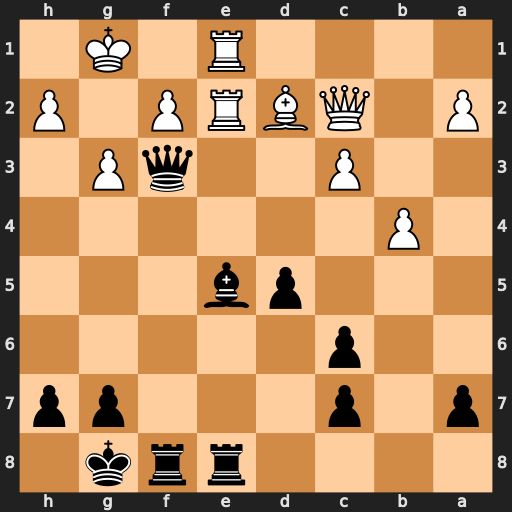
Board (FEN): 4rrk1/p1p3pp/2p5/3pb3/1P6/2P2qP1/P1QBRP1P/4R1K1
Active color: b
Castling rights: -
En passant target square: -
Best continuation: Bxg3 hxg3 Rxe2 Rxe2 Qxe2